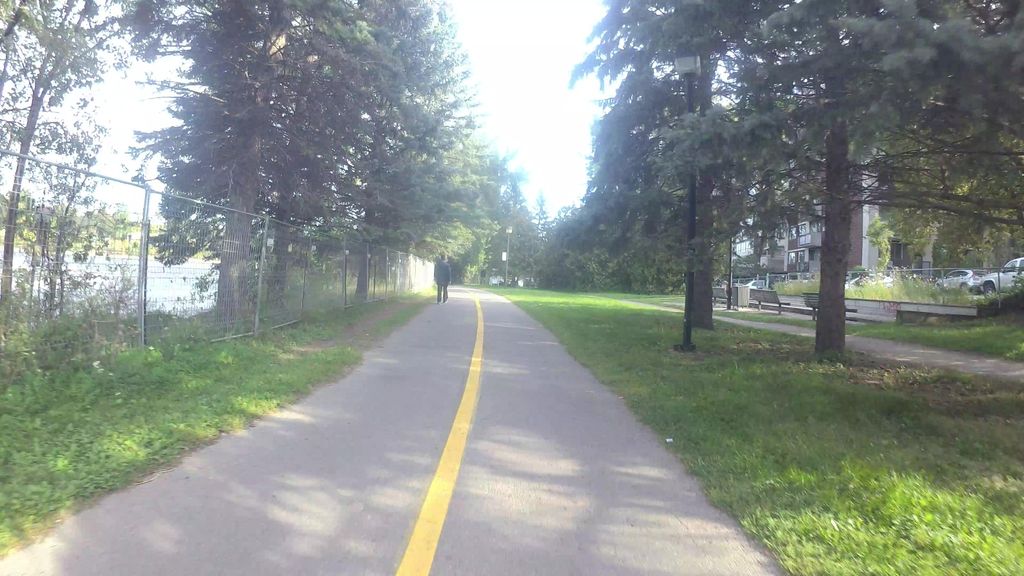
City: montreal